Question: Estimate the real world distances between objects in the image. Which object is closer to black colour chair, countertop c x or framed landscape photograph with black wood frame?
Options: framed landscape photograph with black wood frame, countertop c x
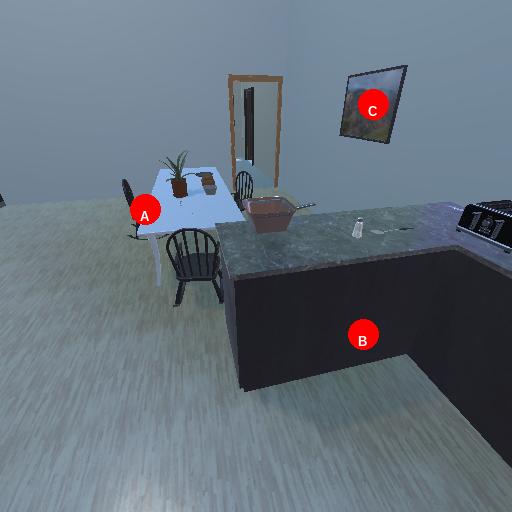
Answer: framed landscape photograph with black wood frame